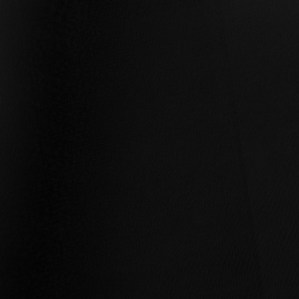
Label: non_frost